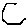
Label: hexagon